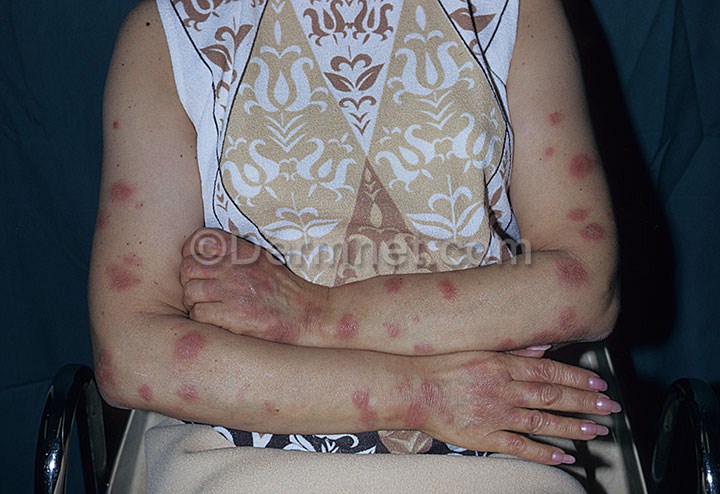
Disease: Vasculitis Photos